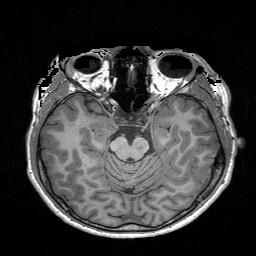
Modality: T1w
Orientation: coronal